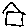
Label: house